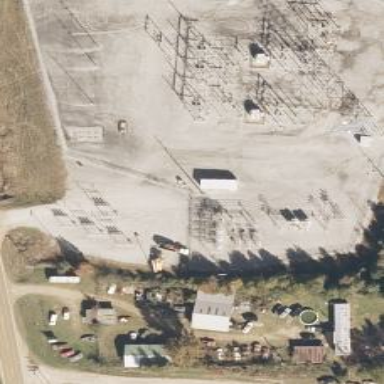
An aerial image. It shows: Distribution level power substation surrounded by fence.